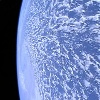
Label: cloud